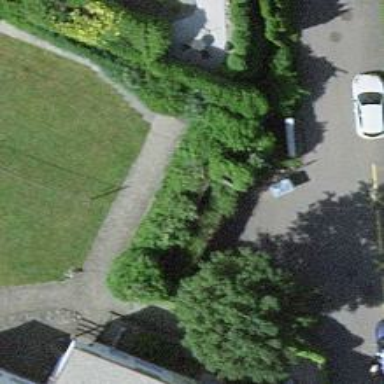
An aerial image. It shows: Group of garages.